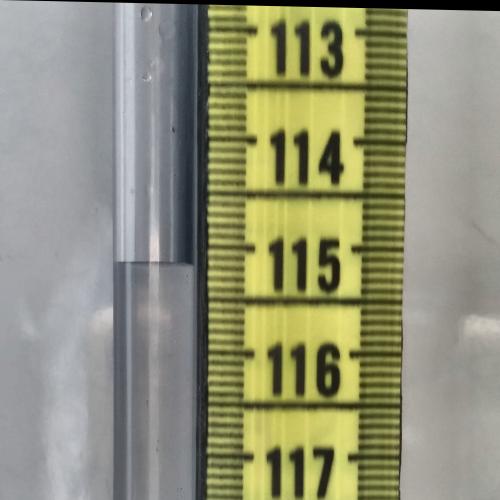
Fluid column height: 115.2 cm